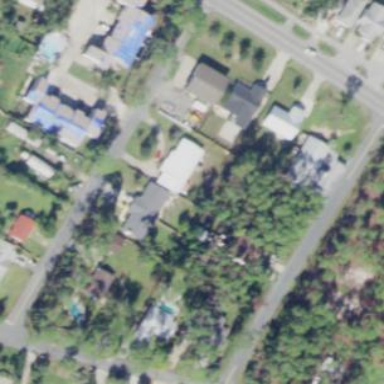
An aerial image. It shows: This residential area consists of single-family homes.